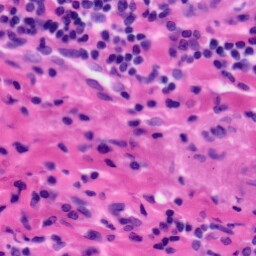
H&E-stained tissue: Tonsil